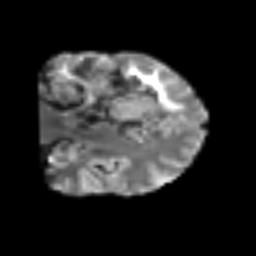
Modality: T2w
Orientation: coronal
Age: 43
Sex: male
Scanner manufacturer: siemens
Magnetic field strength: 3 T
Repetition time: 6.1 s
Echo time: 0.101 s